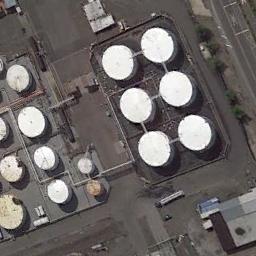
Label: storage_tank